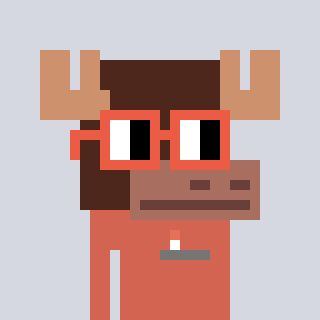
a pixel art character with square orange glasses, a moose-shaped head and a peachy-colored body on a cool background